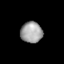
Tissue: lung
Cell type: T cells
Senescence score: 0.2103
Nuclear area (px): 451
Mean DAPI intensity: 159.583